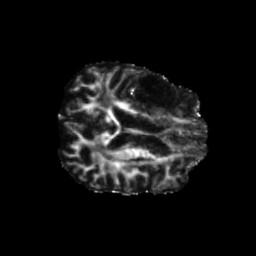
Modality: FA
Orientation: axial
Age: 75
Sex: male
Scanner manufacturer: siemens
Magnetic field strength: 3 T
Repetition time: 5.25 s
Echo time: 0.08 s